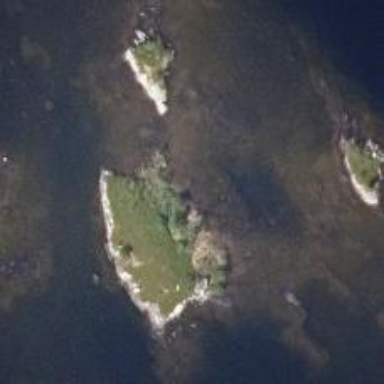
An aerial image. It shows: Islet.